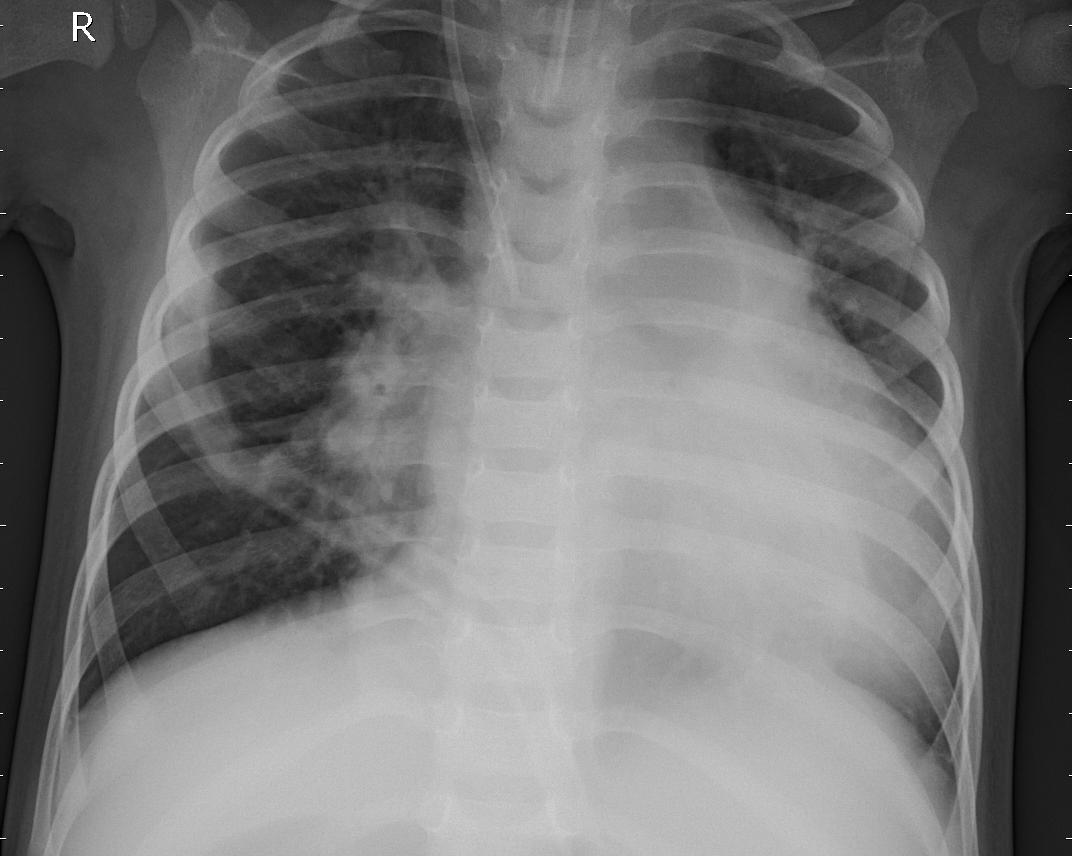
Diagnosis: PNEUMONIA